Field crop: tomato
Growth stage: 2
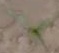
Species: cyperus